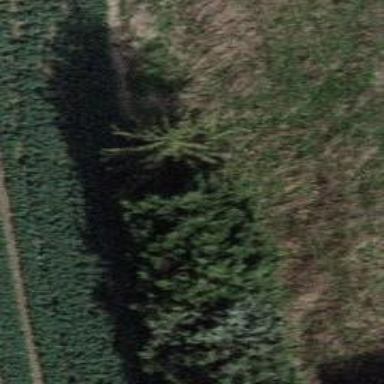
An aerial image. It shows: Row of evergreen trees with needle-leaved foliage.